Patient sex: M
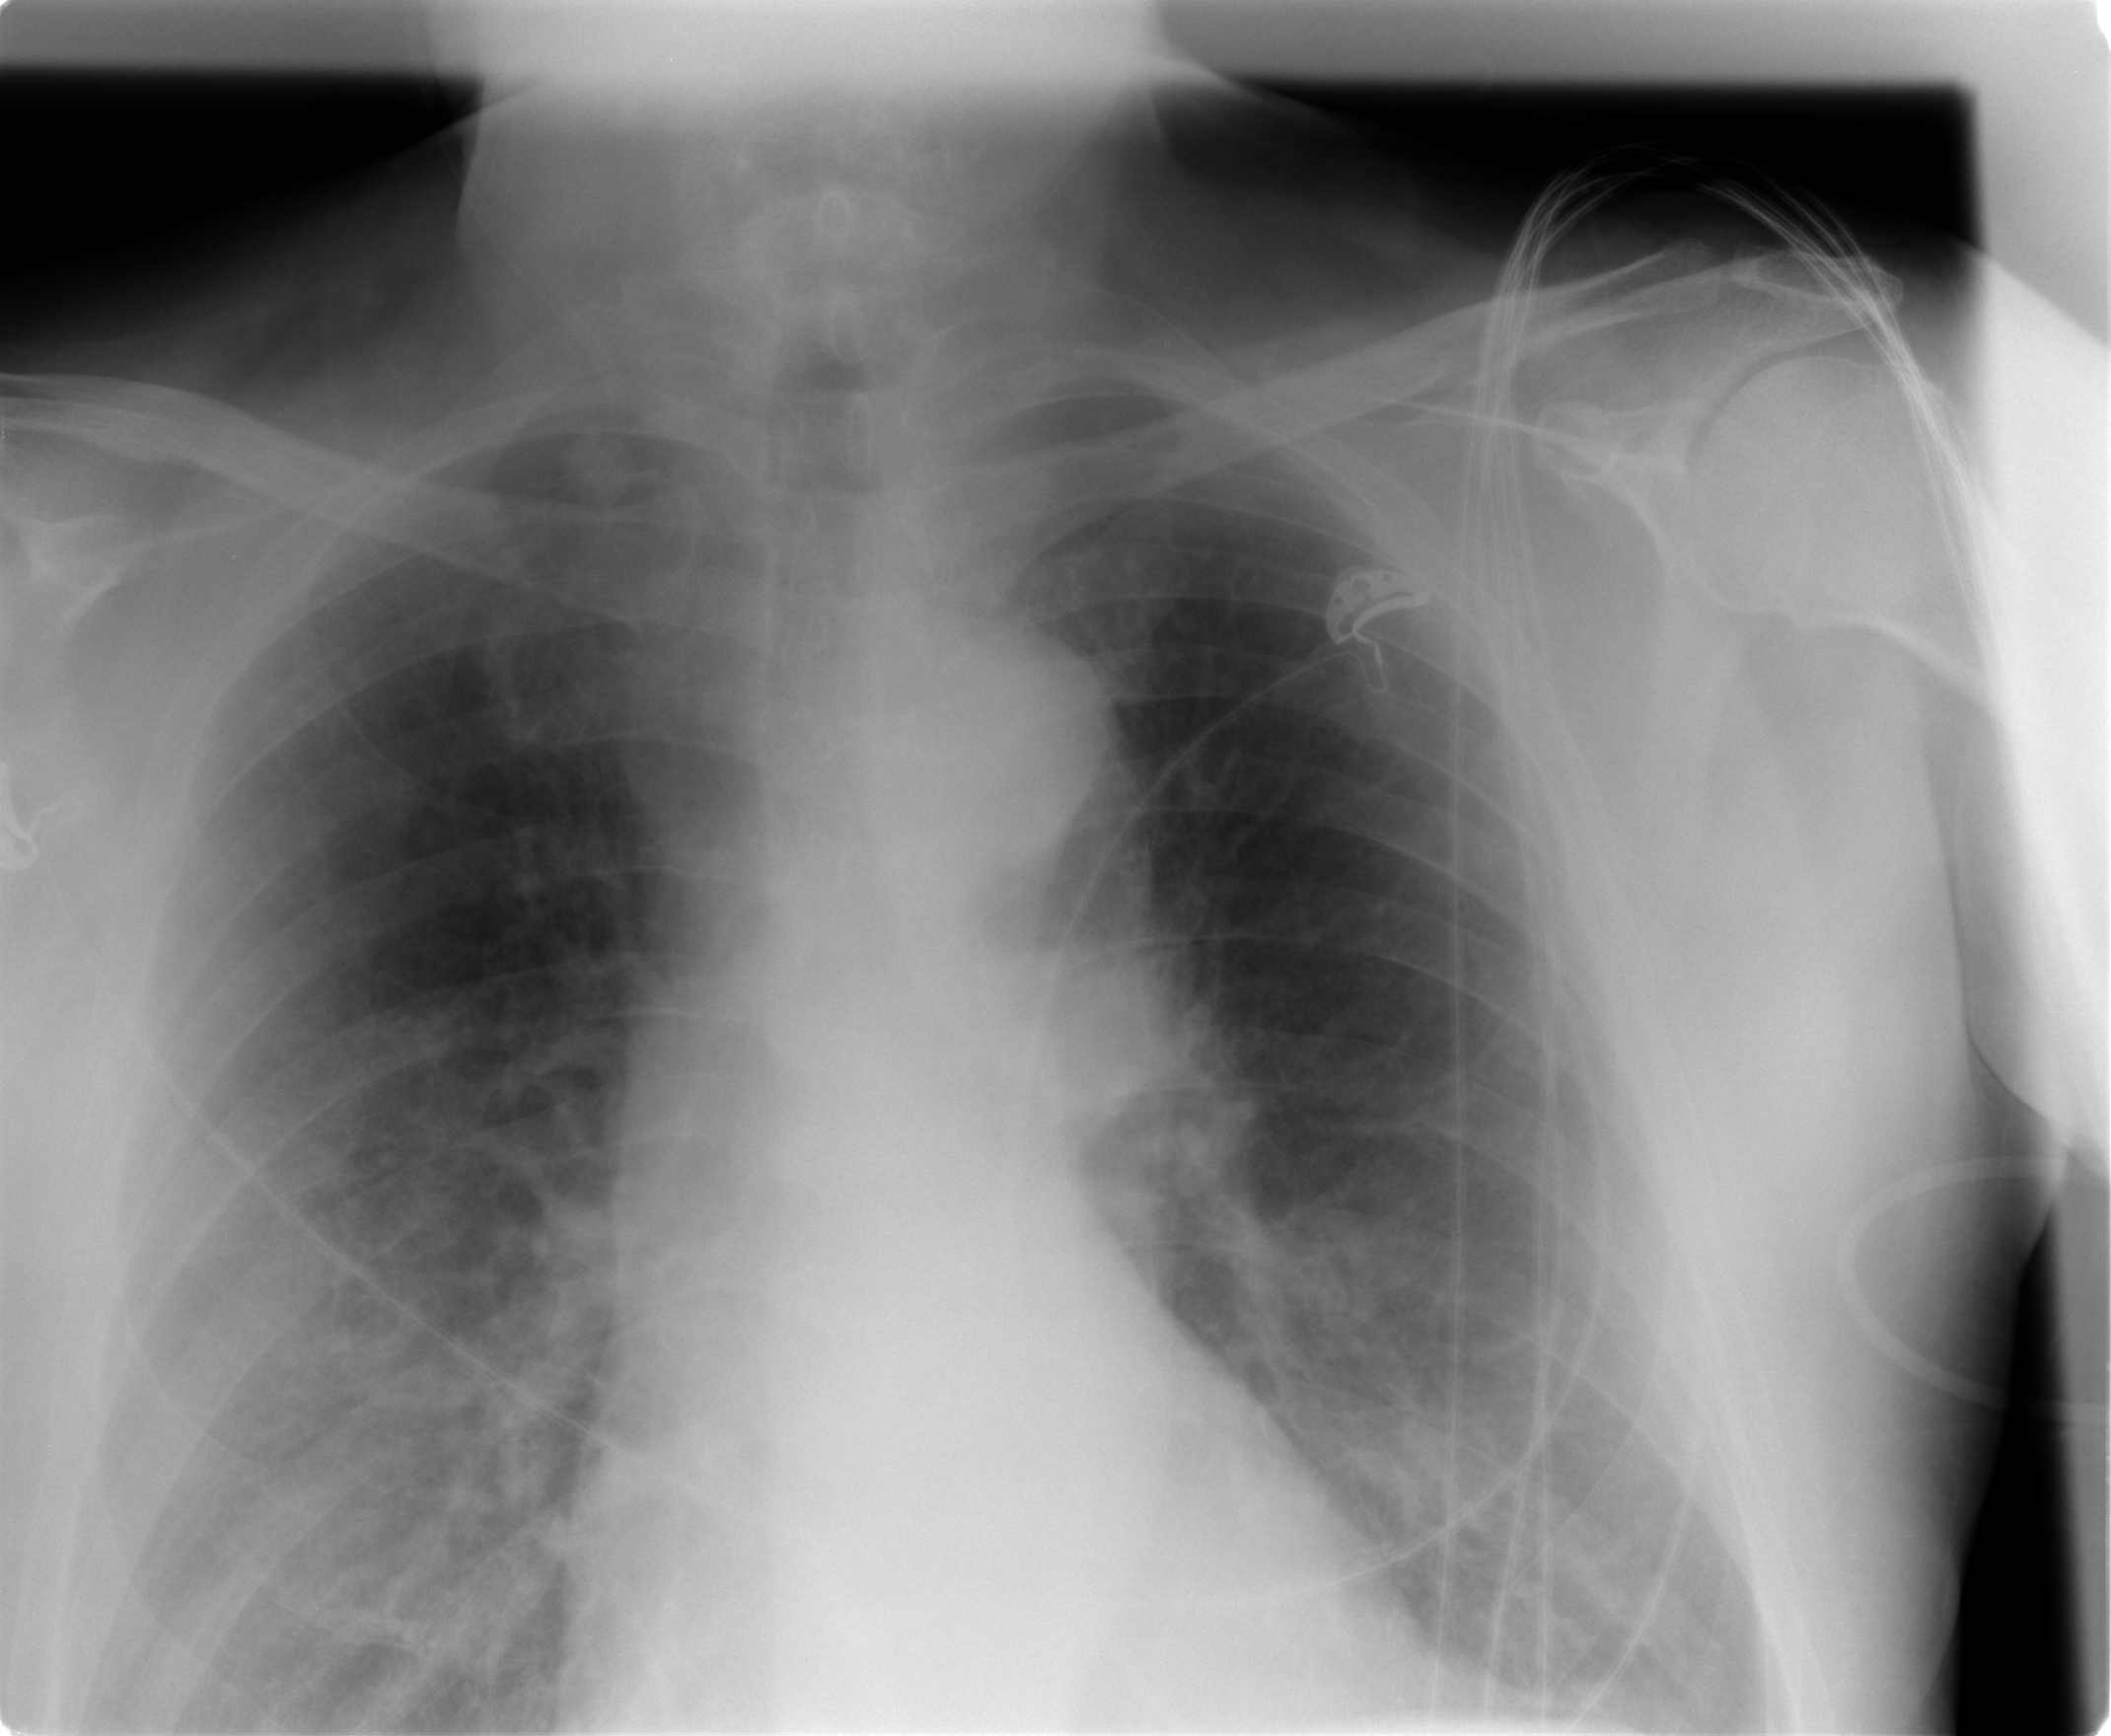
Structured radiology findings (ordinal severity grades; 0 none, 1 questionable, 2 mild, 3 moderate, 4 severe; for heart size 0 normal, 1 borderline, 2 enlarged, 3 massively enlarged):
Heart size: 0
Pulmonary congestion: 0
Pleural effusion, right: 2
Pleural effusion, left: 2
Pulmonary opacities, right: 1
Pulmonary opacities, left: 0
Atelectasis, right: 2
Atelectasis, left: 2